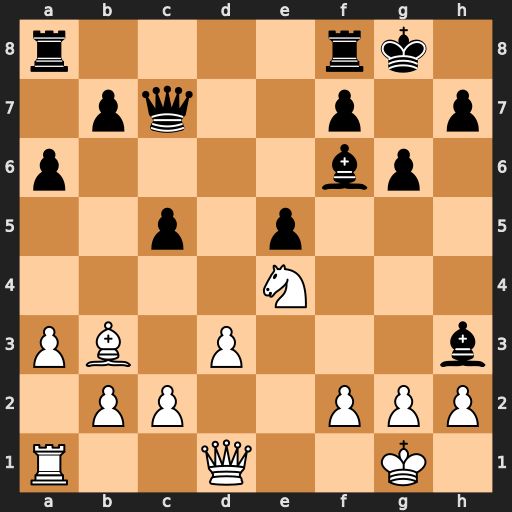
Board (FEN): r4rk1/1pq2p1p/p4bp1/2p1p3/4N3/PB1P3b/1PP2PPP/R2Q2K1
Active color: w
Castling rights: -
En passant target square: -
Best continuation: Nxf6+ Kg7 Nd5 Qd6 gxh3